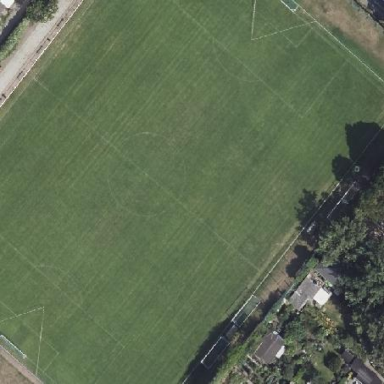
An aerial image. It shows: Soccer pitch for outdoor sports and leisure activities.